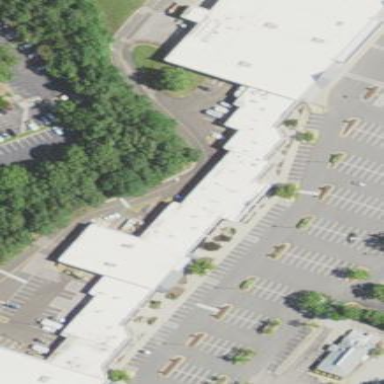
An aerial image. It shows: Retail building.